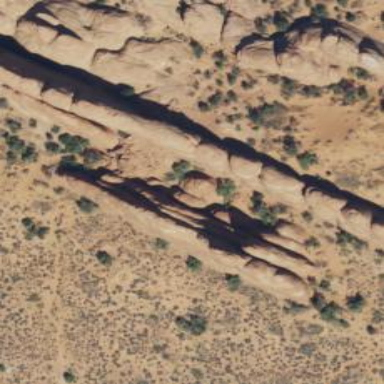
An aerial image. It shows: Attraction known as natural arch.